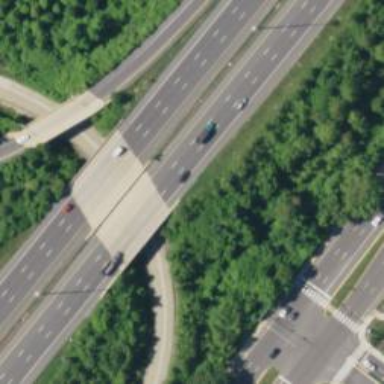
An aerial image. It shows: Bridge over motorway.